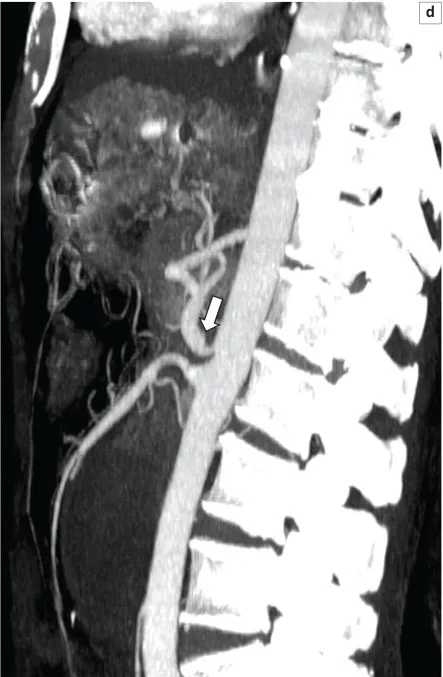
A 64-year-old woman with persistent diffuse abdominal pain, admitted for haematemesis and melena. , haemorrhage within the stomach (arrow.
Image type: radiology (mri)